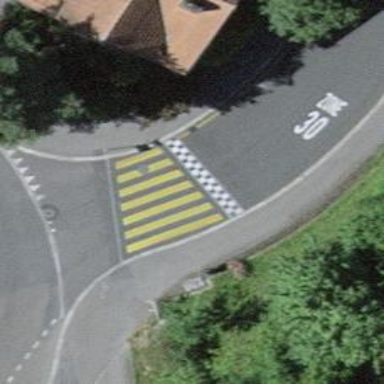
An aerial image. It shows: Kerb serving as barrier.